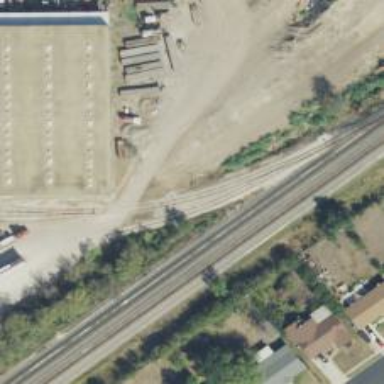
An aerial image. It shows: Rail spur service.